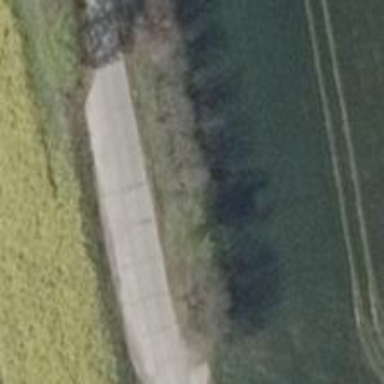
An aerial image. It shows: Passing place on the road.